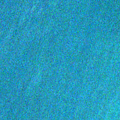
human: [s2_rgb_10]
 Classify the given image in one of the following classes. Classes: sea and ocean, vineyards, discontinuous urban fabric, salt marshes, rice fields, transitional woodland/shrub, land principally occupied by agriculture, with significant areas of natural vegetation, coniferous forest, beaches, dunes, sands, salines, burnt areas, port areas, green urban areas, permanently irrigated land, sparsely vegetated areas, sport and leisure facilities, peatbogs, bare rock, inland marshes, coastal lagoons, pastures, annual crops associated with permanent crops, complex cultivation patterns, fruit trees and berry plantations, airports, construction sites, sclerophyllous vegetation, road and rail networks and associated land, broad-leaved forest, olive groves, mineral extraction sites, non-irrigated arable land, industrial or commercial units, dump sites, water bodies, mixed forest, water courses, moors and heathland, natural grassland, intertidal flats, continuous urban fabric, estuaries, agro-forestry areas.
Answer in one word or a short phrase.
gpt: sea and ocean